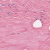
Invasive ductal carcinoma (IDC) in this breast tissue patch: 0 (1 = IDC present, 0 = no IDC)